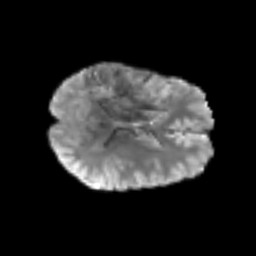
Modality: T2w
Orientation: axial
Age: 42
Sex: male
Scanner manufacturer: siemens
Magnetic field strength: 3 T
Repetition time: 5.6 s
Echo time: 0.082 s